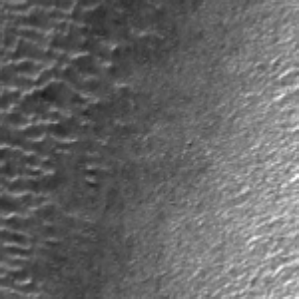
Label: frost